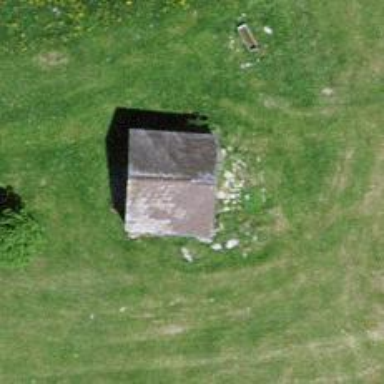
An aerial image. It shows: Isolated dwelling in the countryside.